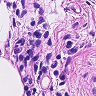
Metastatic tissue present: no